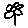
Label: flower